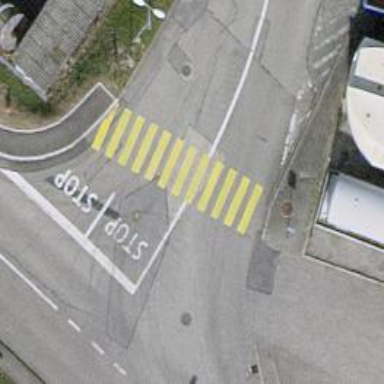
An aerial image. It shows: Marked crossing on the road.